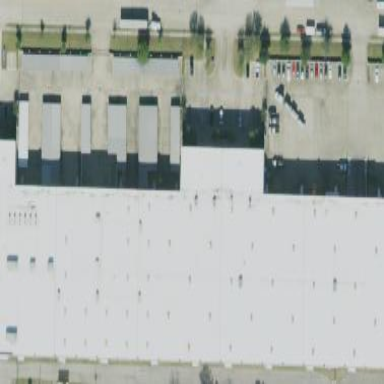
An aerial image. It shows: Commercial building.